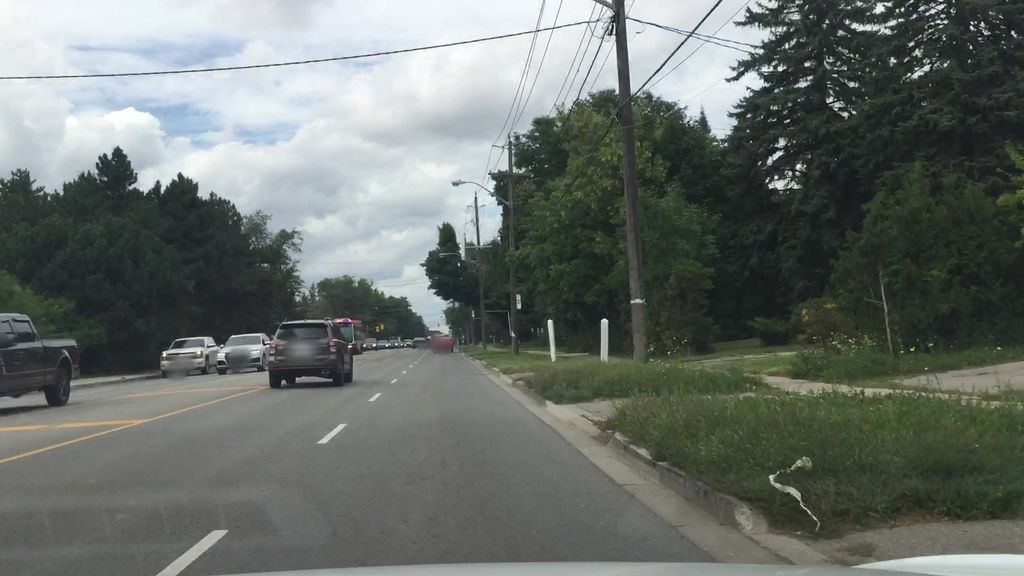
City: toronto